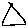
Label: triangle